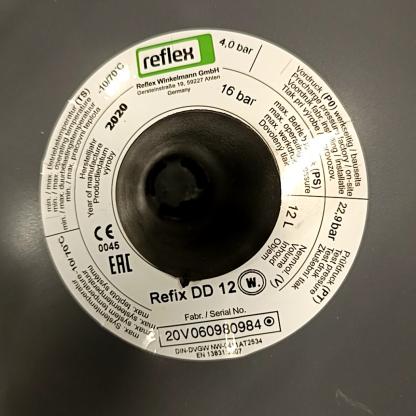
Klasa: tabliczka-znamionowa